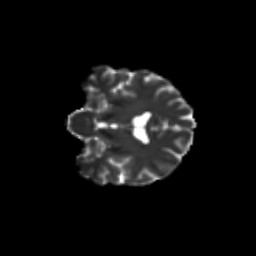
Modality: T2w
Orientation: coronal
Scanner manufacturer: siemens
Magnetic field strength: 3 T
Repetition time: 9.2 s
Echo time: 0.084 s